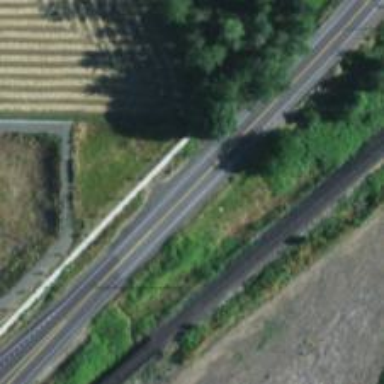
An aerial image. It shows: Asphalt trunk highway with parallel cycle path.